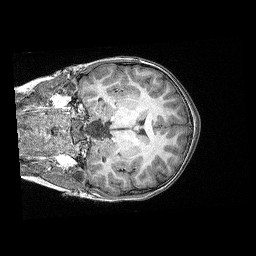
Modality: T1w
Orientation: coronal
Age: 7
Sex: female
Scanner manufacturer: siemens
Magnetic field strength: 3 T
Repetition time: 2.4 s
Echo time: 0.00312 s